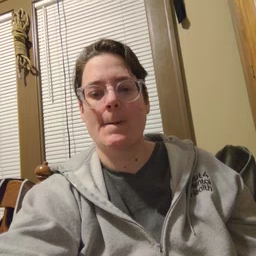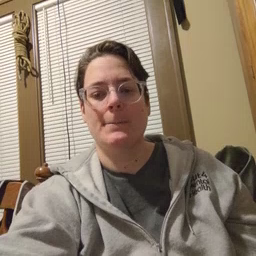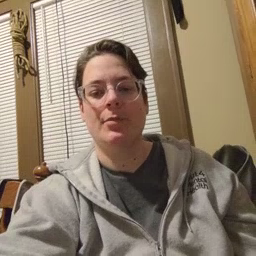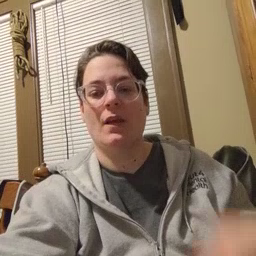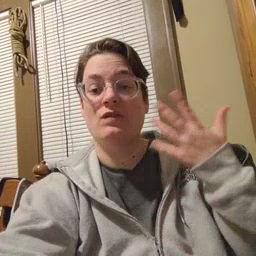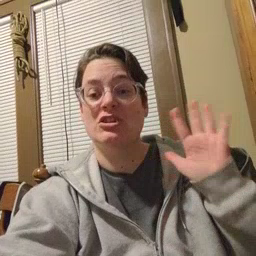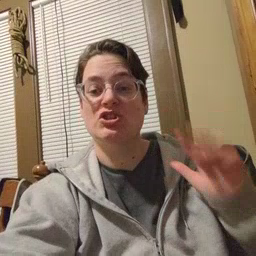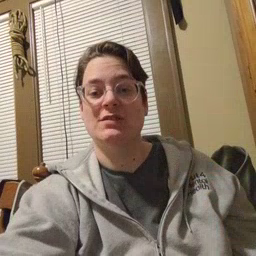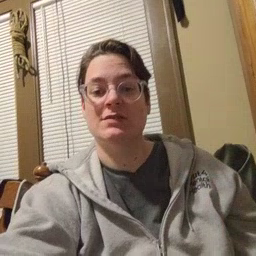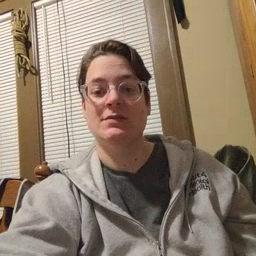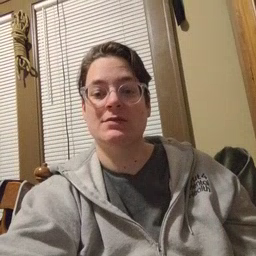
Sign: finish